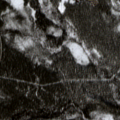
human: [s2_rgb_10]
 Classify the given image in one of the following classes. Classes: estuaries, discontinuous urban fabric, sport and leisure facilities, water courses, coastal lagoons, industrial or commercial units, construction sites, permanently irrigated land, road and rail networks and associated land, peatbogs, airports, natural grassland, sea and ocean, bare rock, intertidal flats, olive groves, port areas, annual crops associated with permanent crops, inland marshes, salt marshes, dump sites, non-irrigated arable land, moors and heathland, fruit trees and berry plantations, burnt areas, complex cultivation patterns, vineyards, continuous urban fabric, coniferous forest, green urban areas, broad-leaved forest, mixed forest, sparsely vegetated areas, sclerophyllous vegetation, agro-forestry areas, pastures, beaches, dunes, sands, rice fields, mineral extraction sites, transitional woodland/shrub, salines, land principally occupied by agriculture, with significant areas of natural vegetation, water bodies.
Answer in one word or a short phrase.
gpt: coniferous forest